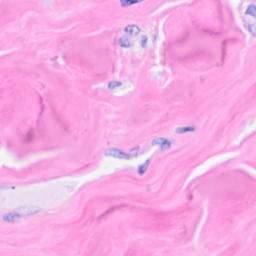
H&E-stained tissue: Breast